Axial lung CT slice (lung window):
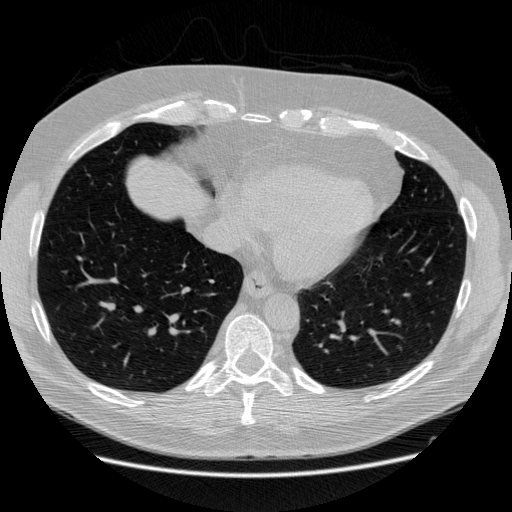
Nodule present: no